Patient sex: M
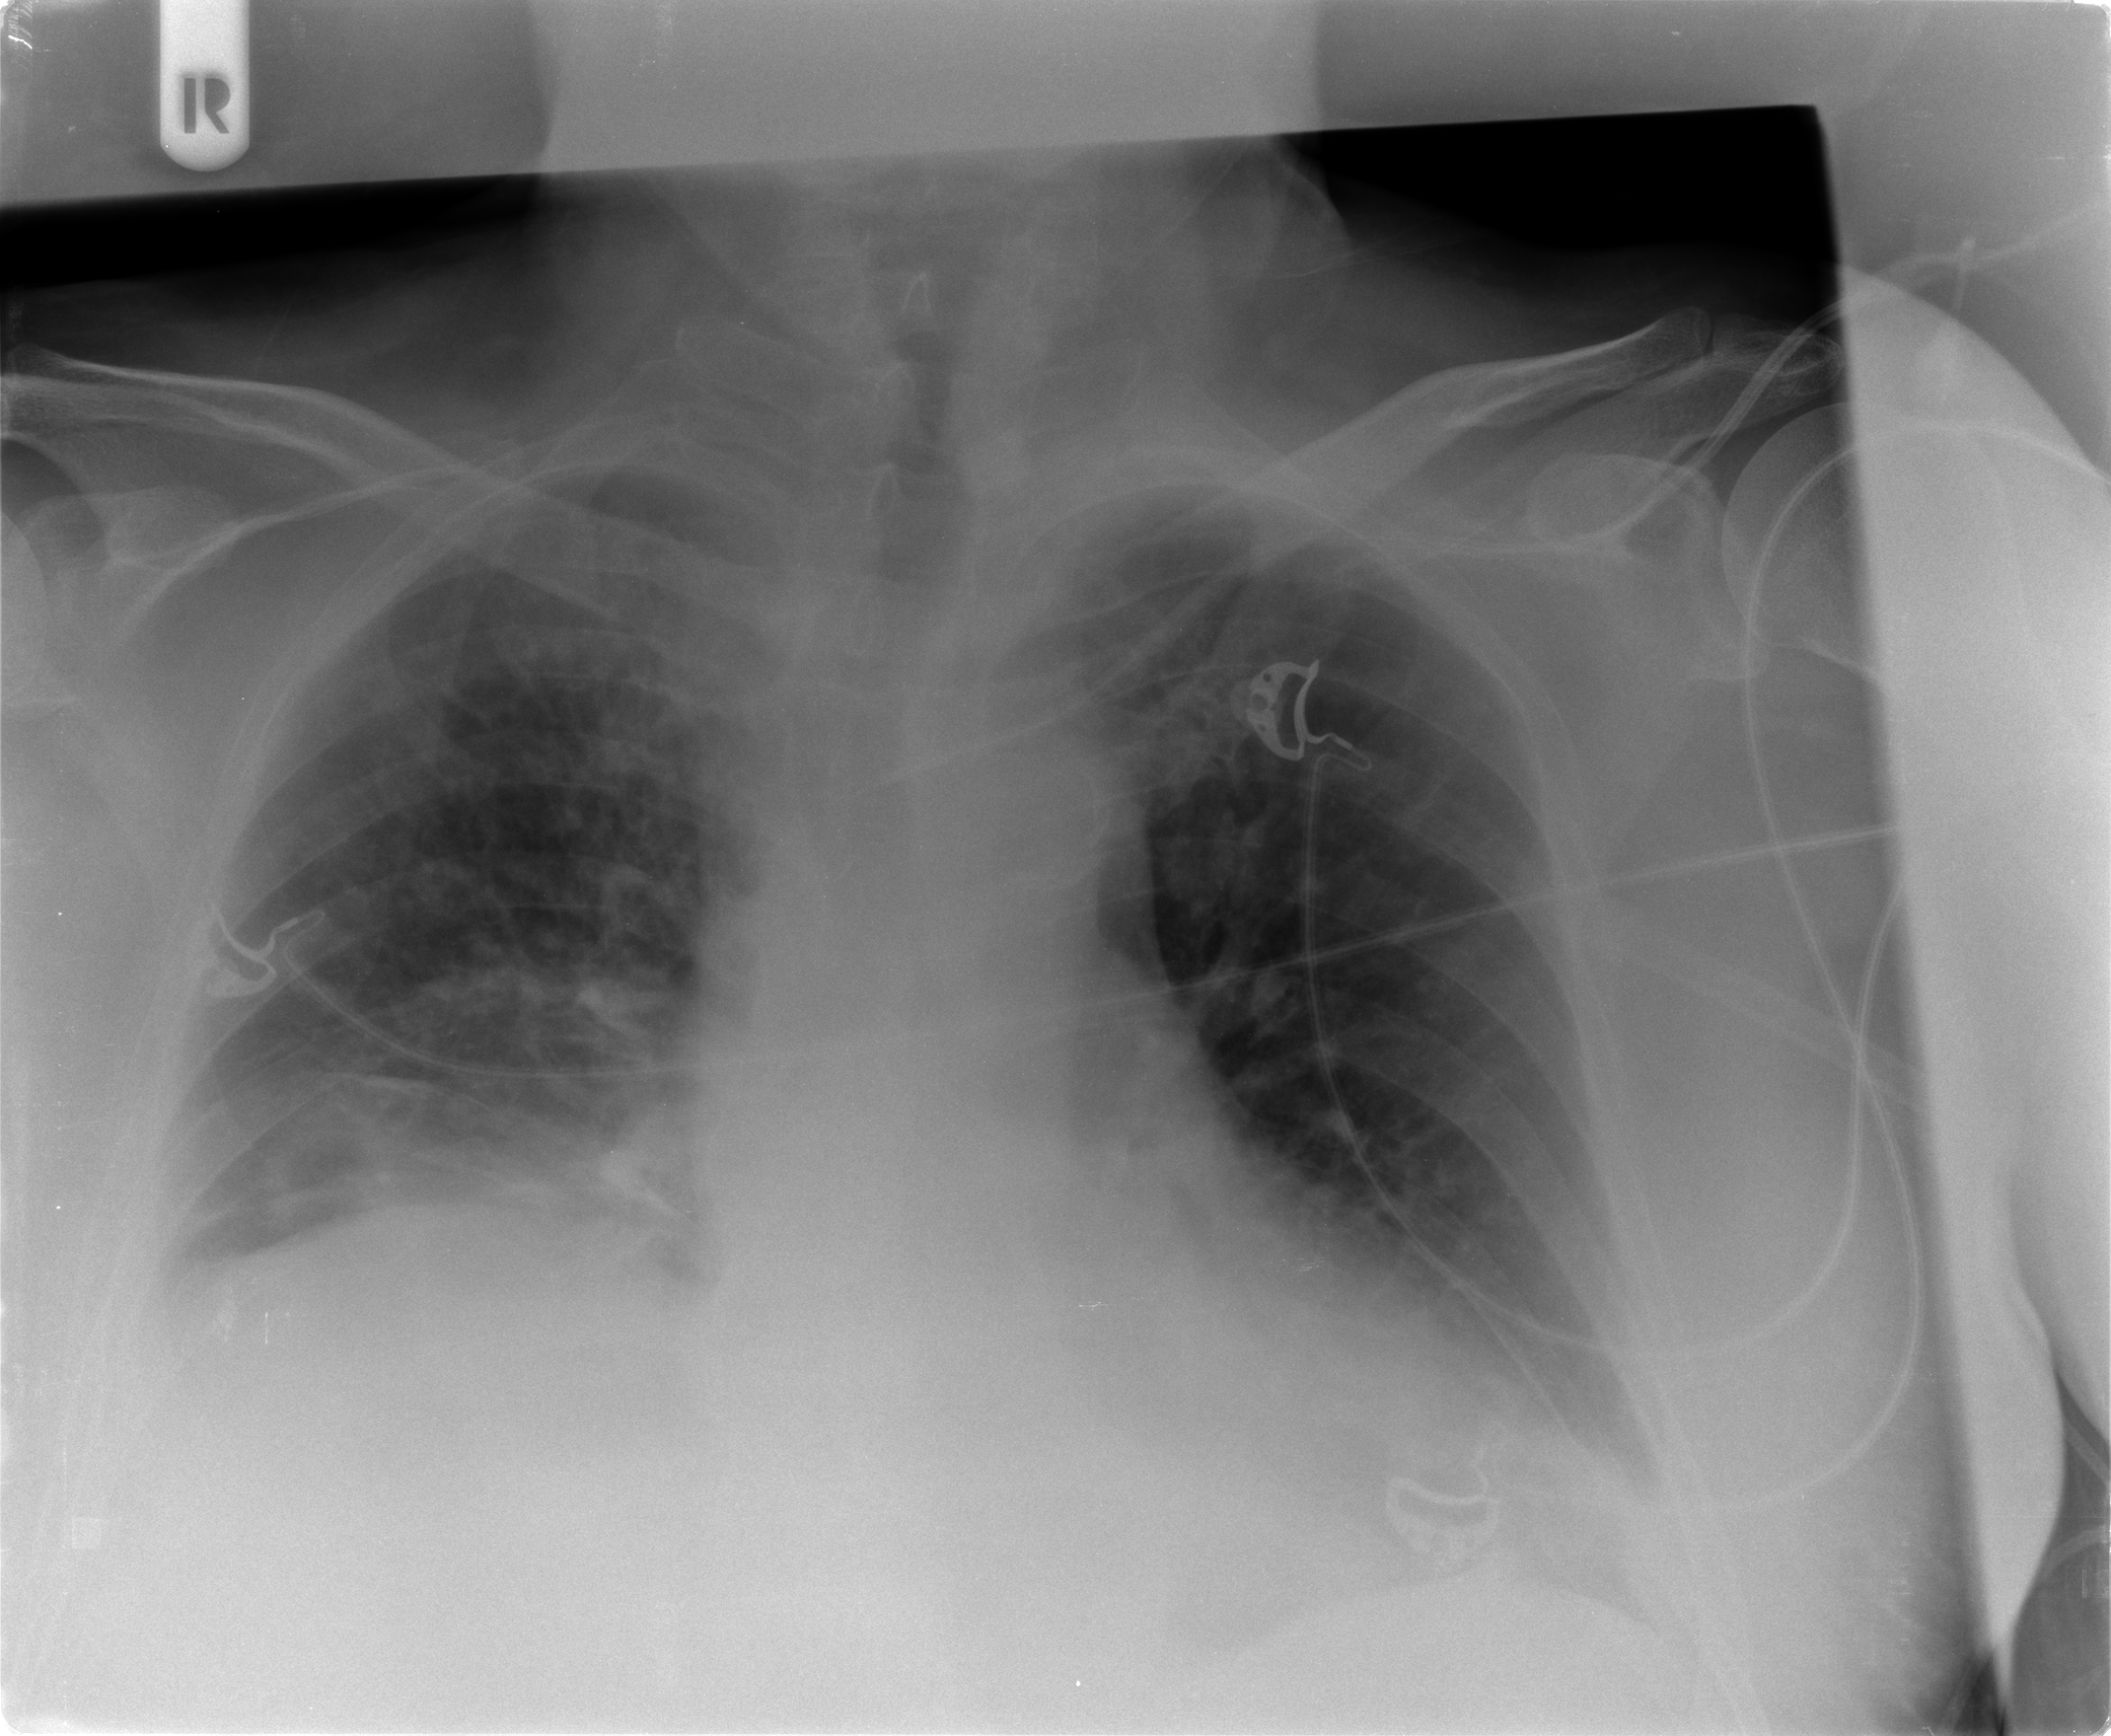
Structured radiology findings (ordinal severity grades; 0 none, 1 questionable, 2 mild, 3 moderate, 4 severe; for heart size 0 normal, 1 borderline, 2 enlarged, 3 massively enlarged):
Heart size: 2
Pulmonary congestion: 0
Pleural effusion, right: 1
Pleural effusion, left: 2
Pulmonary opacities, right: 0
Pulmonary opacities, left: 0
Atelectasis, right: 2
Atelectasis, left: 2